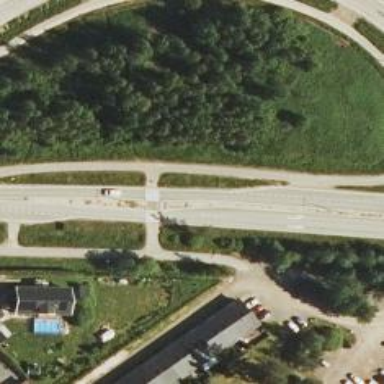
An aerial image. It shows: Marked road crossing with pedestrian island.